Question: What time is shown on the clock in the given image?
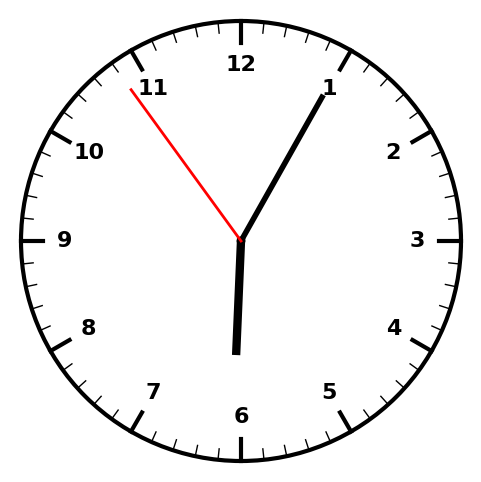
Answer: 06:04:54